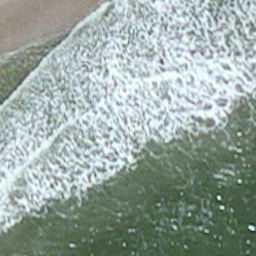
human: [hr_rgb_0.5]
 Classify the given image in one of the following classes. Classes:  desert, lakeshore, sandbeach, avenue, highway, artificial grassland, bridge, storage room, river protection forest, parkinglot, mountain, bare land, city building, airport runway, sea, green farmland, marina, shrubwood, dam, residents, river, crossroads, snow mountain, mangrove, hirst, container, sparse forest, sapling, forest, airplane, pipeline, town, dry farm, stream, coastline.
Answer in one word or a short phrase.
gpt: coastline